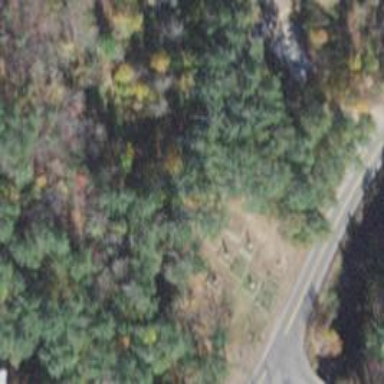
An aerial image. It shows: Cemetery.